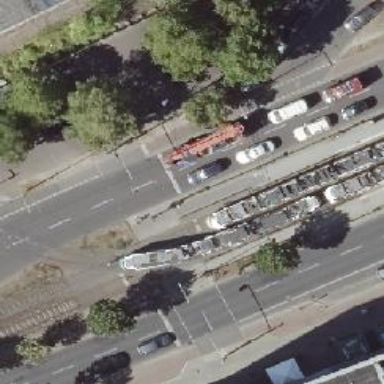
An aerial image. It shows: Footway located on traffic island.